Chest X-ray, PA view. Patient: 20 years old, sex M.
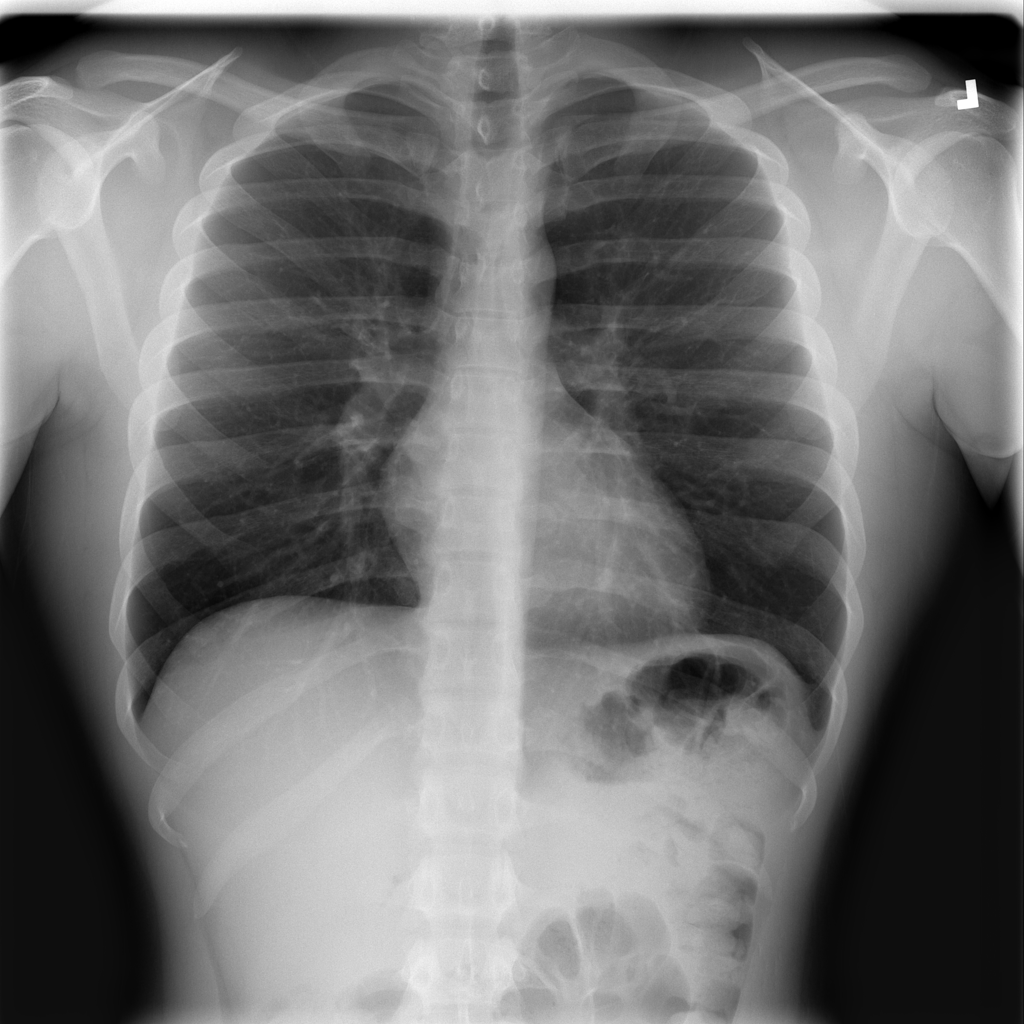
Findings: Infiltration